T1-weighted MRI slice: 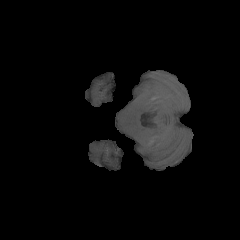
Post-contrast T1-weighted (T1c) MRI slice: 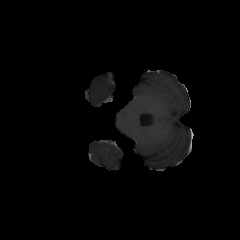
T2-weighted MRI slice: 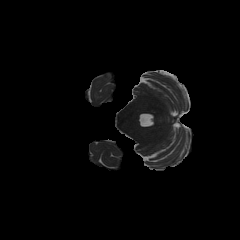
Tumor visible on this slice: no